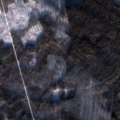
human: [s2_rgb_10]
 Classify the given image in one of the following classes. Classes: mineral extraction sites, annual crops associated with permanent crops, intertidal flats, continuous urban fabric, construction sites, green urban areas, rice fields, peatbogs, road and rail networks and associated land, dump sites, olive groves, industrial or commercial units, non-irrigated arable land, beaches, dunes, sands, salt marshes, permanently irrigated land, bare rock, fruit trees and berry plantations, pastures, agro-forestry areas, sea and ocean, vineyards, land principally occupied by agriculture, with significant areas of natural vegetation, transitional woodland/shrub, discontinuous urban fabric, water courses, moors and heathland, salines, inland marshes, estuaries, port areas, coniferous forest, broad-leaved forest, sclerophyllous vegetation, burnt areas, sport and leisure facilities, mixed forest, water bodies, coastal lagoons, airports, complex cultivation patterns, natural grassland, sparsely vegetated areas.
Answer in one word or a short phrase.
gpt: land principally occupied by agriculture, with significant areas of natural vegetation, coniferous forest, mixed forest, transitional woodland/shrub